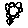
Label: flower